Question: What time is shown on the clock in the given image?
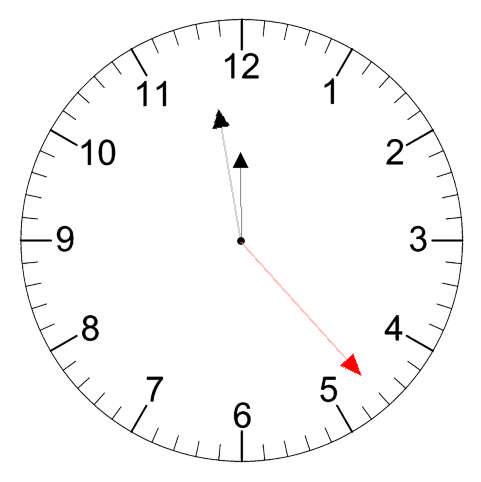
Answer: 11:58:23